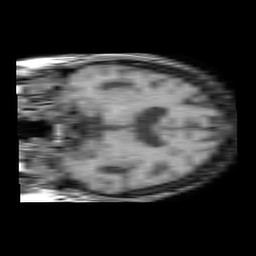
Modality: T1w
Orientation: coronal
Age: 76
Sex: female
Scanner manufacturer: philips
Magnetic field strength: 1.5 T
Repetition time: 0.1912 s
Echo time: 0.001838 s